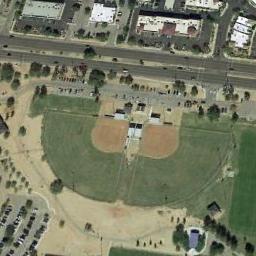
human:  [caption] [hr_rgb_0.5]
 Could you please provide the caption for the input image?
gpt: The picture shows three baseball fields and a row of black houses .

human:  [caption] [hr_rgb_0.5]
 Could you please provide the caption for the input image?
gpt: There is a baseball diamond in the grass among the roads, The houses and the parking lot .

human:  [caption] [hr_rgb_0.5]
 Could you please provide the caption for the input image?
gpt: Two adjacent baseball diamonds make up a semicircle and some buildings beside .

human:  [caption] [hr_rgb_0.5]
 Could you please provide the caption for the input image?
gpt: There are two baseball diamonds in the middle of many buildings and trees .

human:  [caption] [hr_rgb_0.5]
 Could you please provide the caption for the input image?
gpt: The two baseball diamonds are symmetrically distributed .